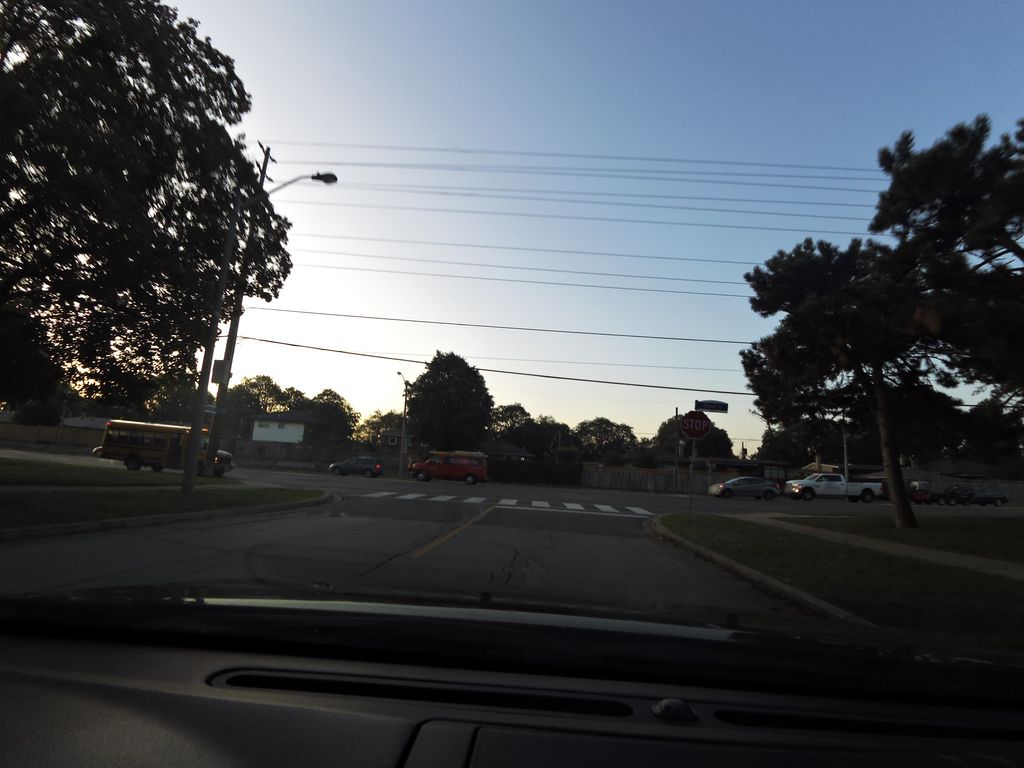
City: toronto